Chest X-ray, PA view. Patient: 43 years old, sex M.
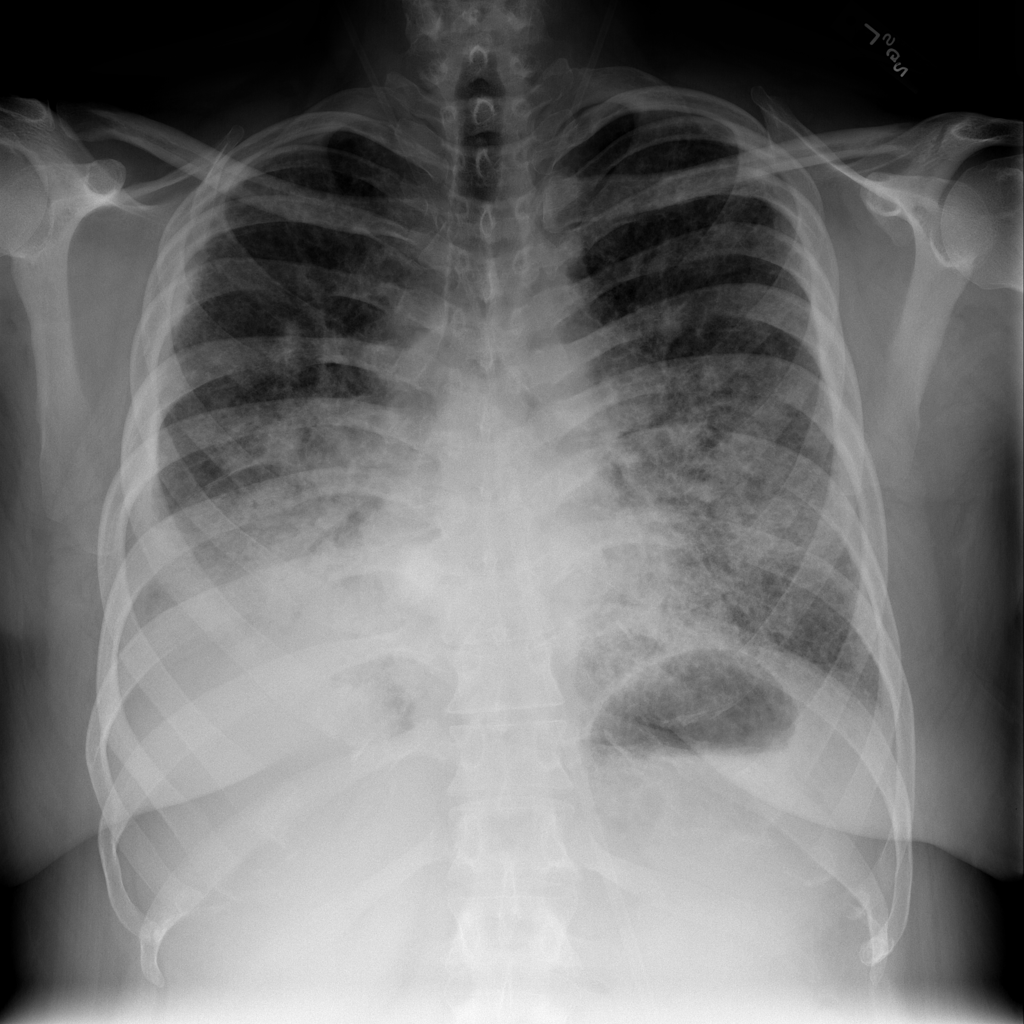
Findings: Consolidation, Edema, Infiltration, Mass